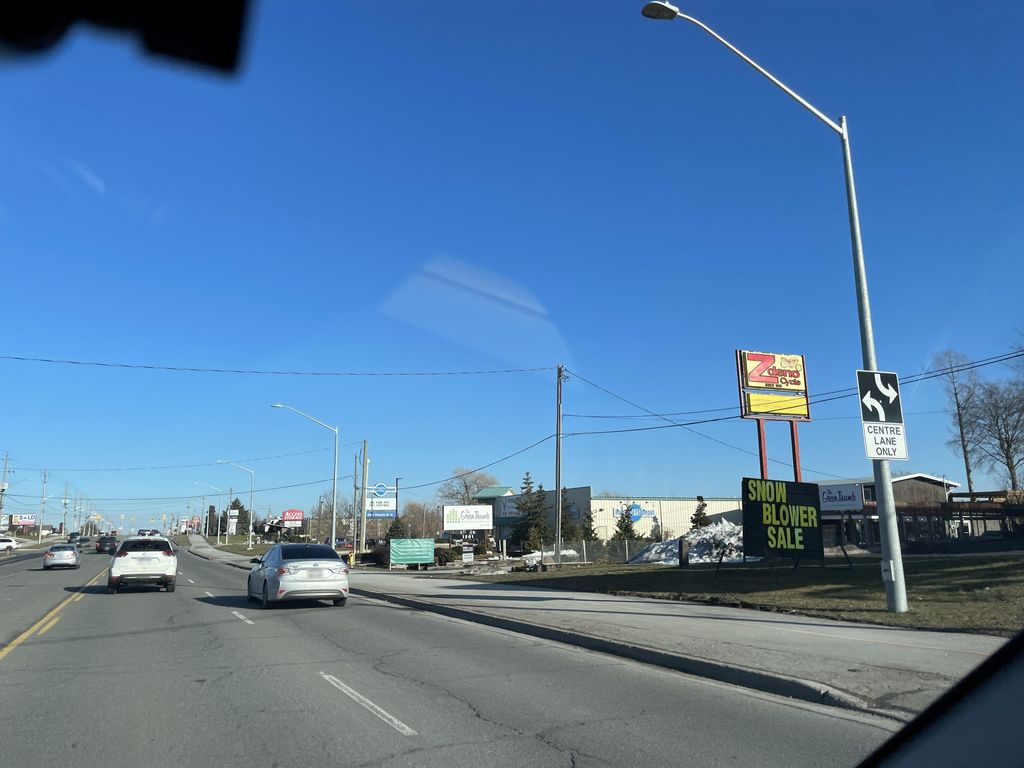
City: kitchener-waterloo